Question: I have data like the following:

I want to pivot the data to look like this. There are a maximum of three oPack values per Size, and I'd like all the oPack values for each combination of Category + Category2 + Size to be listed in increasing order in the last 3 columns.
'''
Category | Category2 | Size | Pack1 | Pack2 | Pack3
Chilled... Chilled 1.75-1.89L 1750 1890 NULL
Chilled... Chilled 1.75/1.89L 1750 1890 NULL
Chilled... Chilled 1.75L 1750 NULL NULL
Chilled... Chilled 1.89/2.63L 1890 2630 NULL
...
Chilled... Chilled 400-710mL 400 NULL NULL
'''
I tried something like :
'''
select [Category],[Category2], [Pack1], [Pack2], [Pack3]
from (
select [Category],[Category2],[size], oPack
from myTable) p
pivot (Max(oPack) for oPack in ([Pack1], [Pack2], [Pack3])) as pvt
'''
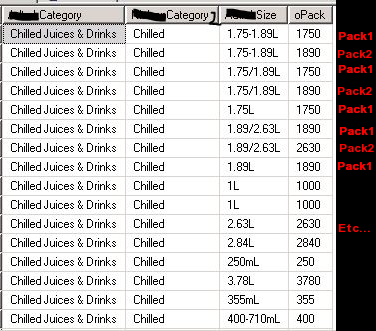
Answer: This gives exactly what you're looking for. First, a little table preparation.
'''
IF object_id('tempdb.dbo.#Drinks') IS NOT NULL DROP TABLE #Drinks;
GO
CREATE TABLE #Drinks (
Category1 varchar(40),
Category2 varchar(40),
Size varchar(20),
Pack int
);
INSERT #Drinks VALUES
('Chilled Juices & Drinks', 'Chilled', '1.75-1.89L', 1750),
('Chilled Juices & Drinks', 'Chilled', '1.75-1.89L', 1890),
('Chilled Juices & Drinks', 'Chilled', '1.75/1.89L', 1750),
('Chilled Juices & Drinks', 'Chilled', '1.75/1.89L', 1890),
('Chilled Juices & Drinks', 'Chilled', '1.75', 1750),
('Chilled Juices & Drinks', 'Chilled', '1.89/2.63L', 1890),
('Chilled Juices & Drinks', 'Chilled', '1.89/2.63L', 2630),
('Chilled Juices & Drinks', 'Chilled', '1.89L', 1890),
('Chilled Juices & Drinks', 'Chilled', '1L', 1000),
('Chilled Juices & Drinks', 'Chilled', '1L', 1000),
('Chilled Juices & Drinks', 'Chilled', '2.63L', 2630),
('Chilled Juices & Drinks', 'Chilled', '2.84L', 2840),
('Chilled Juices & Drinks', 'Chilled', '250mL', 250),
('Chilled Juices & Drinks', 'Chilled', '3.78L', 3780),
('Chilled Juices & Drinks', 'Chilled', '355mL', 355),
('Chilled Juices & Drinks', 'Chilled', '400-710mL', 400),
('Frozen Juices', 'Frozen', '1.60L', 1600),
('Frozen Juices', 'Frozen', '1.40L', 1400);
'''
Then, your solution:
'''
WITH Nums AS (
SELECT
*,
'Pack' + Convert(varchar(30), Dense_Rank() OVER (
PARTITION BY Category1, Category2, Size ORDER BY Pack)
) PackNum
FROM #Drinks
)
SELECT
*
FROM
Nums
PIVOT (Max(Pack) FOR PackNum IN (Pack1, Pack2, Pack3)) P;
'''
And, an alternate solution that could be useful:
'''
SELECT
*
FROM
#Drinks
PIVOT (Max(Pack) FOR Pack IN (
[250], [355], [400], [1000], [1400], [1600],
[1750], [1890], [2630], [2840], [3780]
)) P;
'''